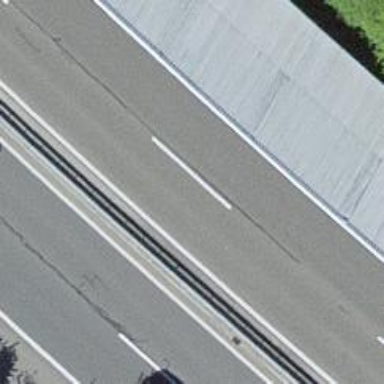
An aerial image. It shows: Asphalt motorway.